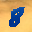
Label: 8